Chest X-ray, AP view. Patient: 48 years old, sex F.
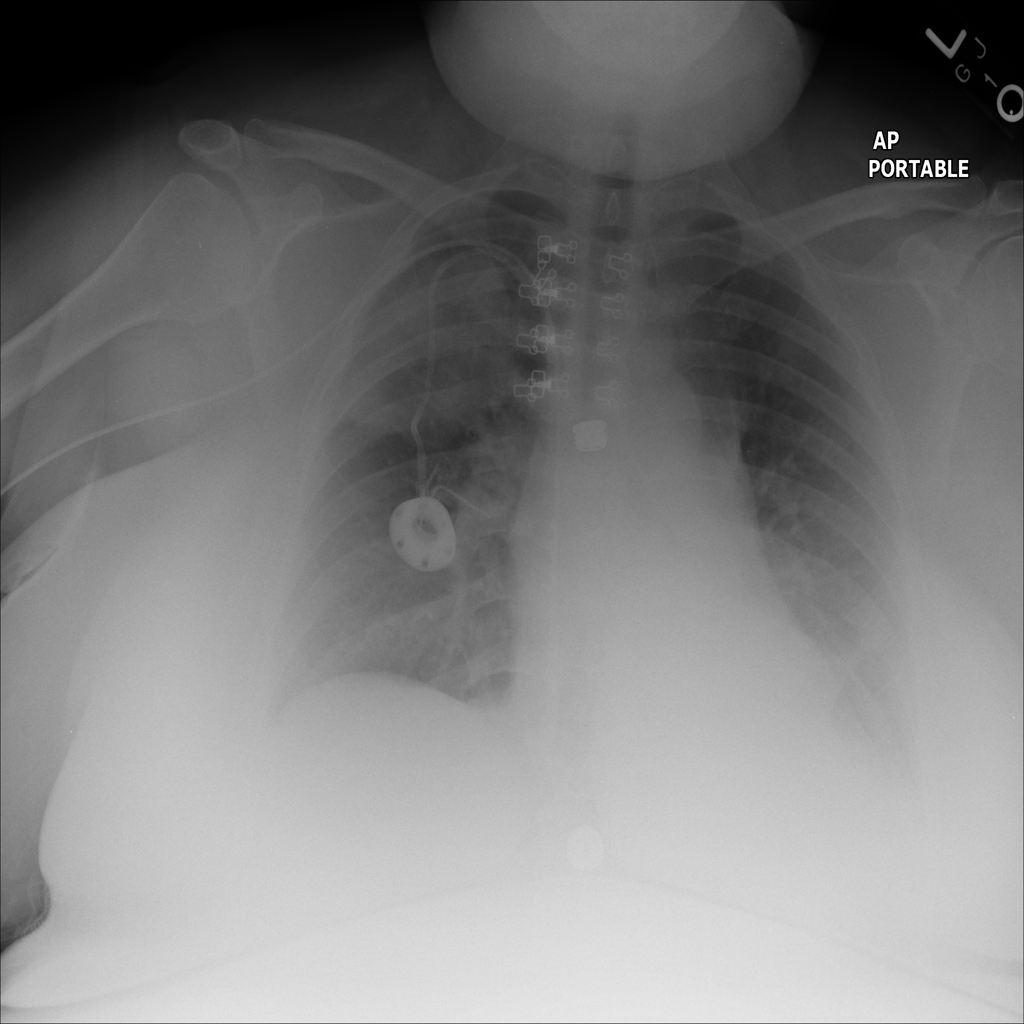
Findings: Atelectasis, Consolidation, Mass